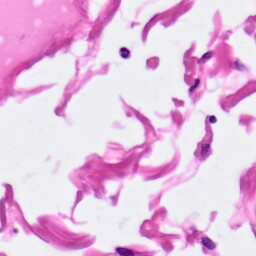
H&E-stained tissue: Pancreatic